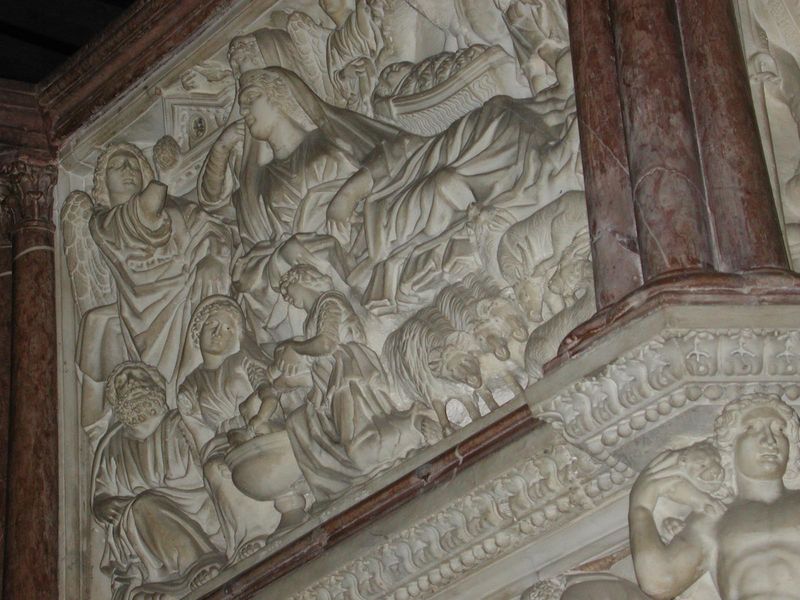
Titel: Kanzel
Künstler: Niccolò Pisano
Standort: Pisa, Baptisterium (EU - I - Toskana)
Schlagwörter: flügel, mann, weiß, frauen, menschen, ausschnitt, marmor, männer, säule, haus, rot, tiere, ornament, architektur, arm, schale, stein, kirche, figur, kelch, kind, renaissance, engel, putto, relief, liegen, baby, markt, weiber, detail, bett, waschen, schaf, becken, staub, kapitell, sims, gesims, kanzel, jesus, maria, magdalena, lämmer, schafe, pisa, josef, verkündigung, römisch, grabmal, mamor, geburt, wiege, ziegen, weihnachten, halbsäulen, inkrustation, hercules, abgebrochen, pisano, roter marmor, fehlt, gaus, rönisch, kroppe, fries an einer säule aus dem altertum